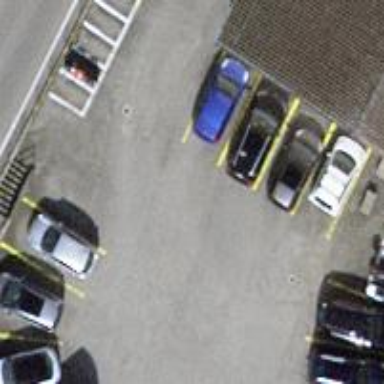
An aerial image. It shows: Parking aisle designated as service road.